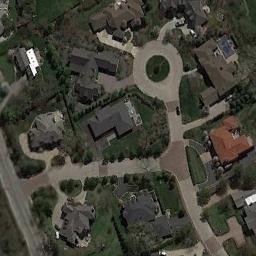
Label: medium_residential